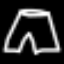
Label: pants